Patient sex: M
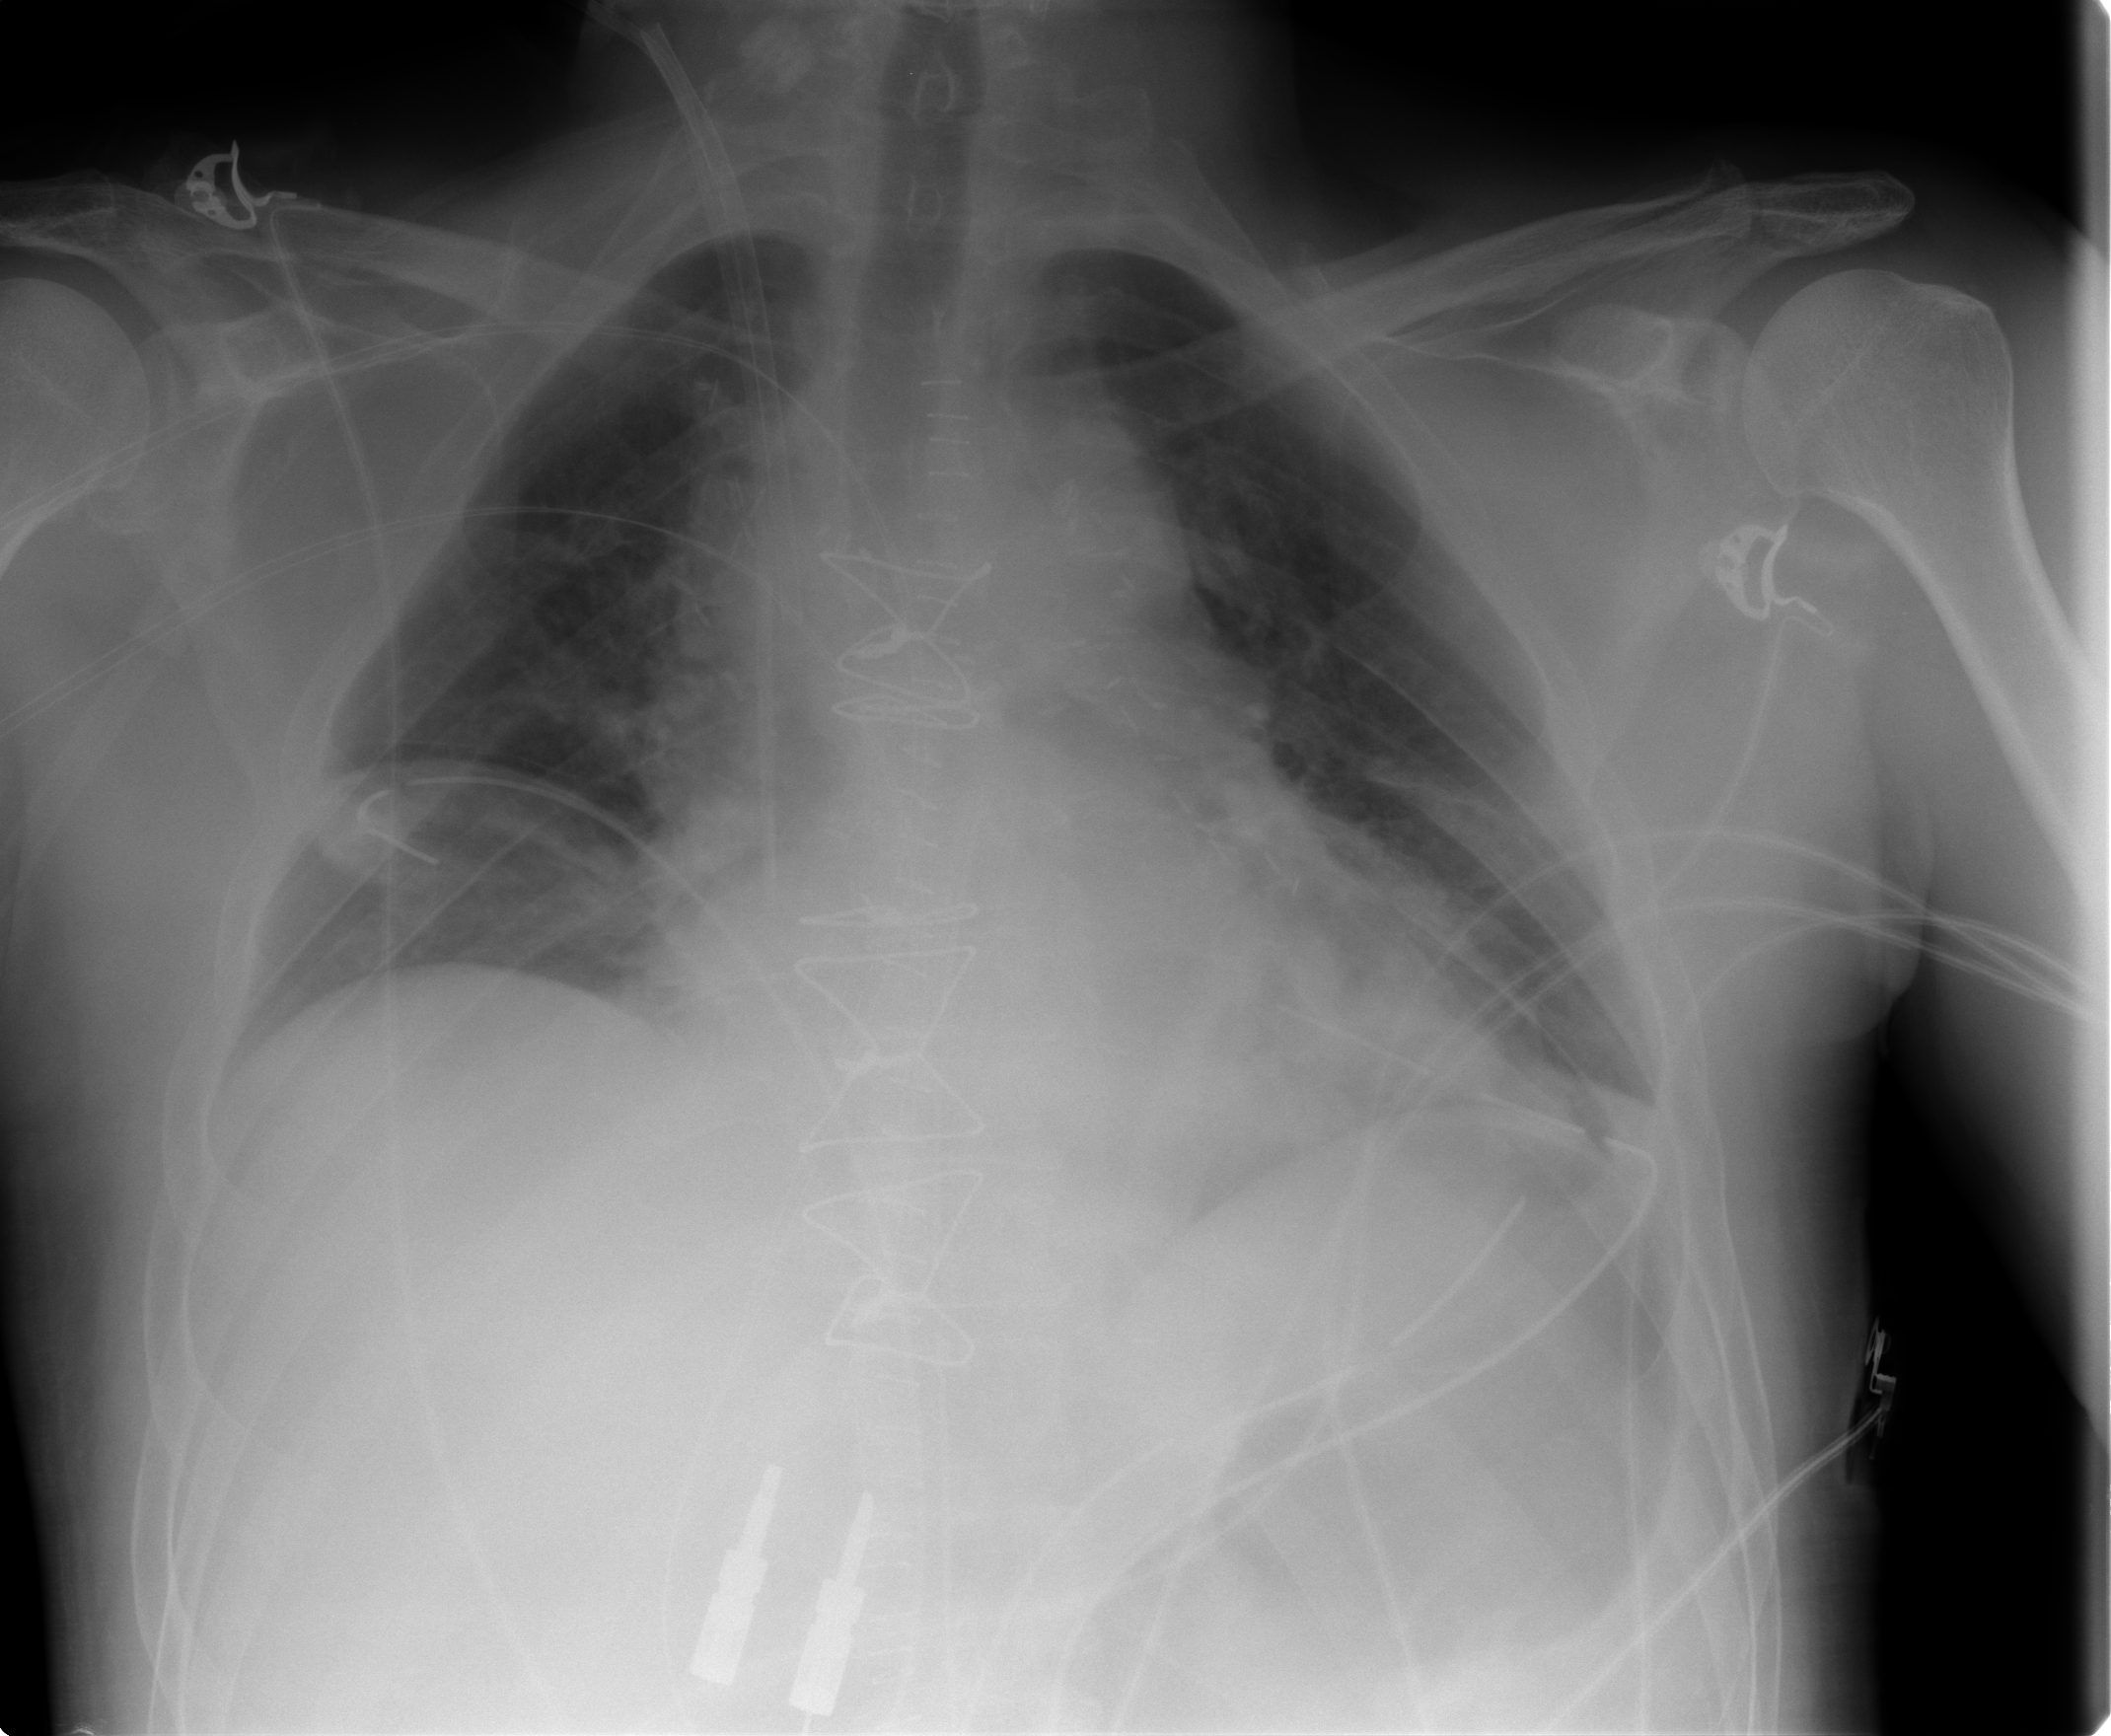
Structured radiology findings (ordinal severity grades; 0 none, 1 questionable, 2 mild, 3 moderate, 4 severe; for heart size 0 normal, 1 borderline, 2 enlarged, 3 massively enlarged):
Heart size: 0
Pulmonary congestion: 0
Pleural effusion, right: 0
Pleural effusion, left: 1
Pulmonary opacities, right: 0
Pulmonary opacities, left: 0
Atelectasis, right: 0
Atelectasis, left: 2